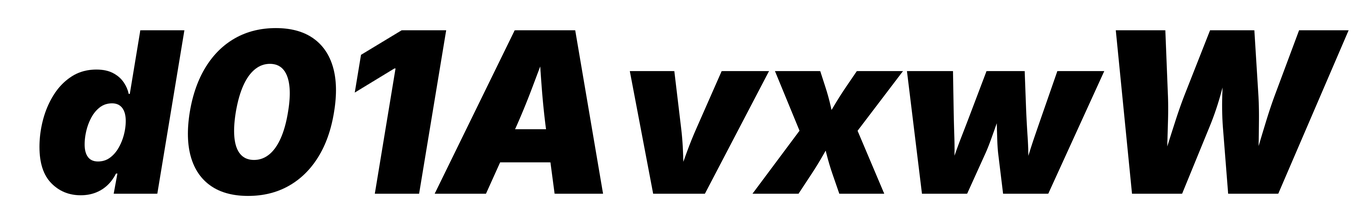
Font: Inter-Italic_Black_Italic